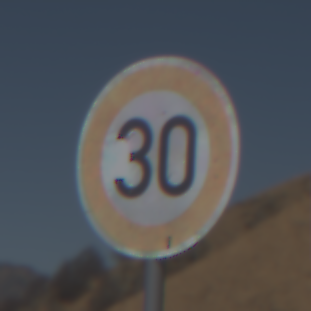
Verkehrszeichen: Geschwindigkeit30
Umgebung: Outdoor, Nature
Tageszeit: Midday
Wetter: Clear
Licht: Natural
Jahreszeit: NotSpecified
Kontrast: HighContrast